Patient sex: F
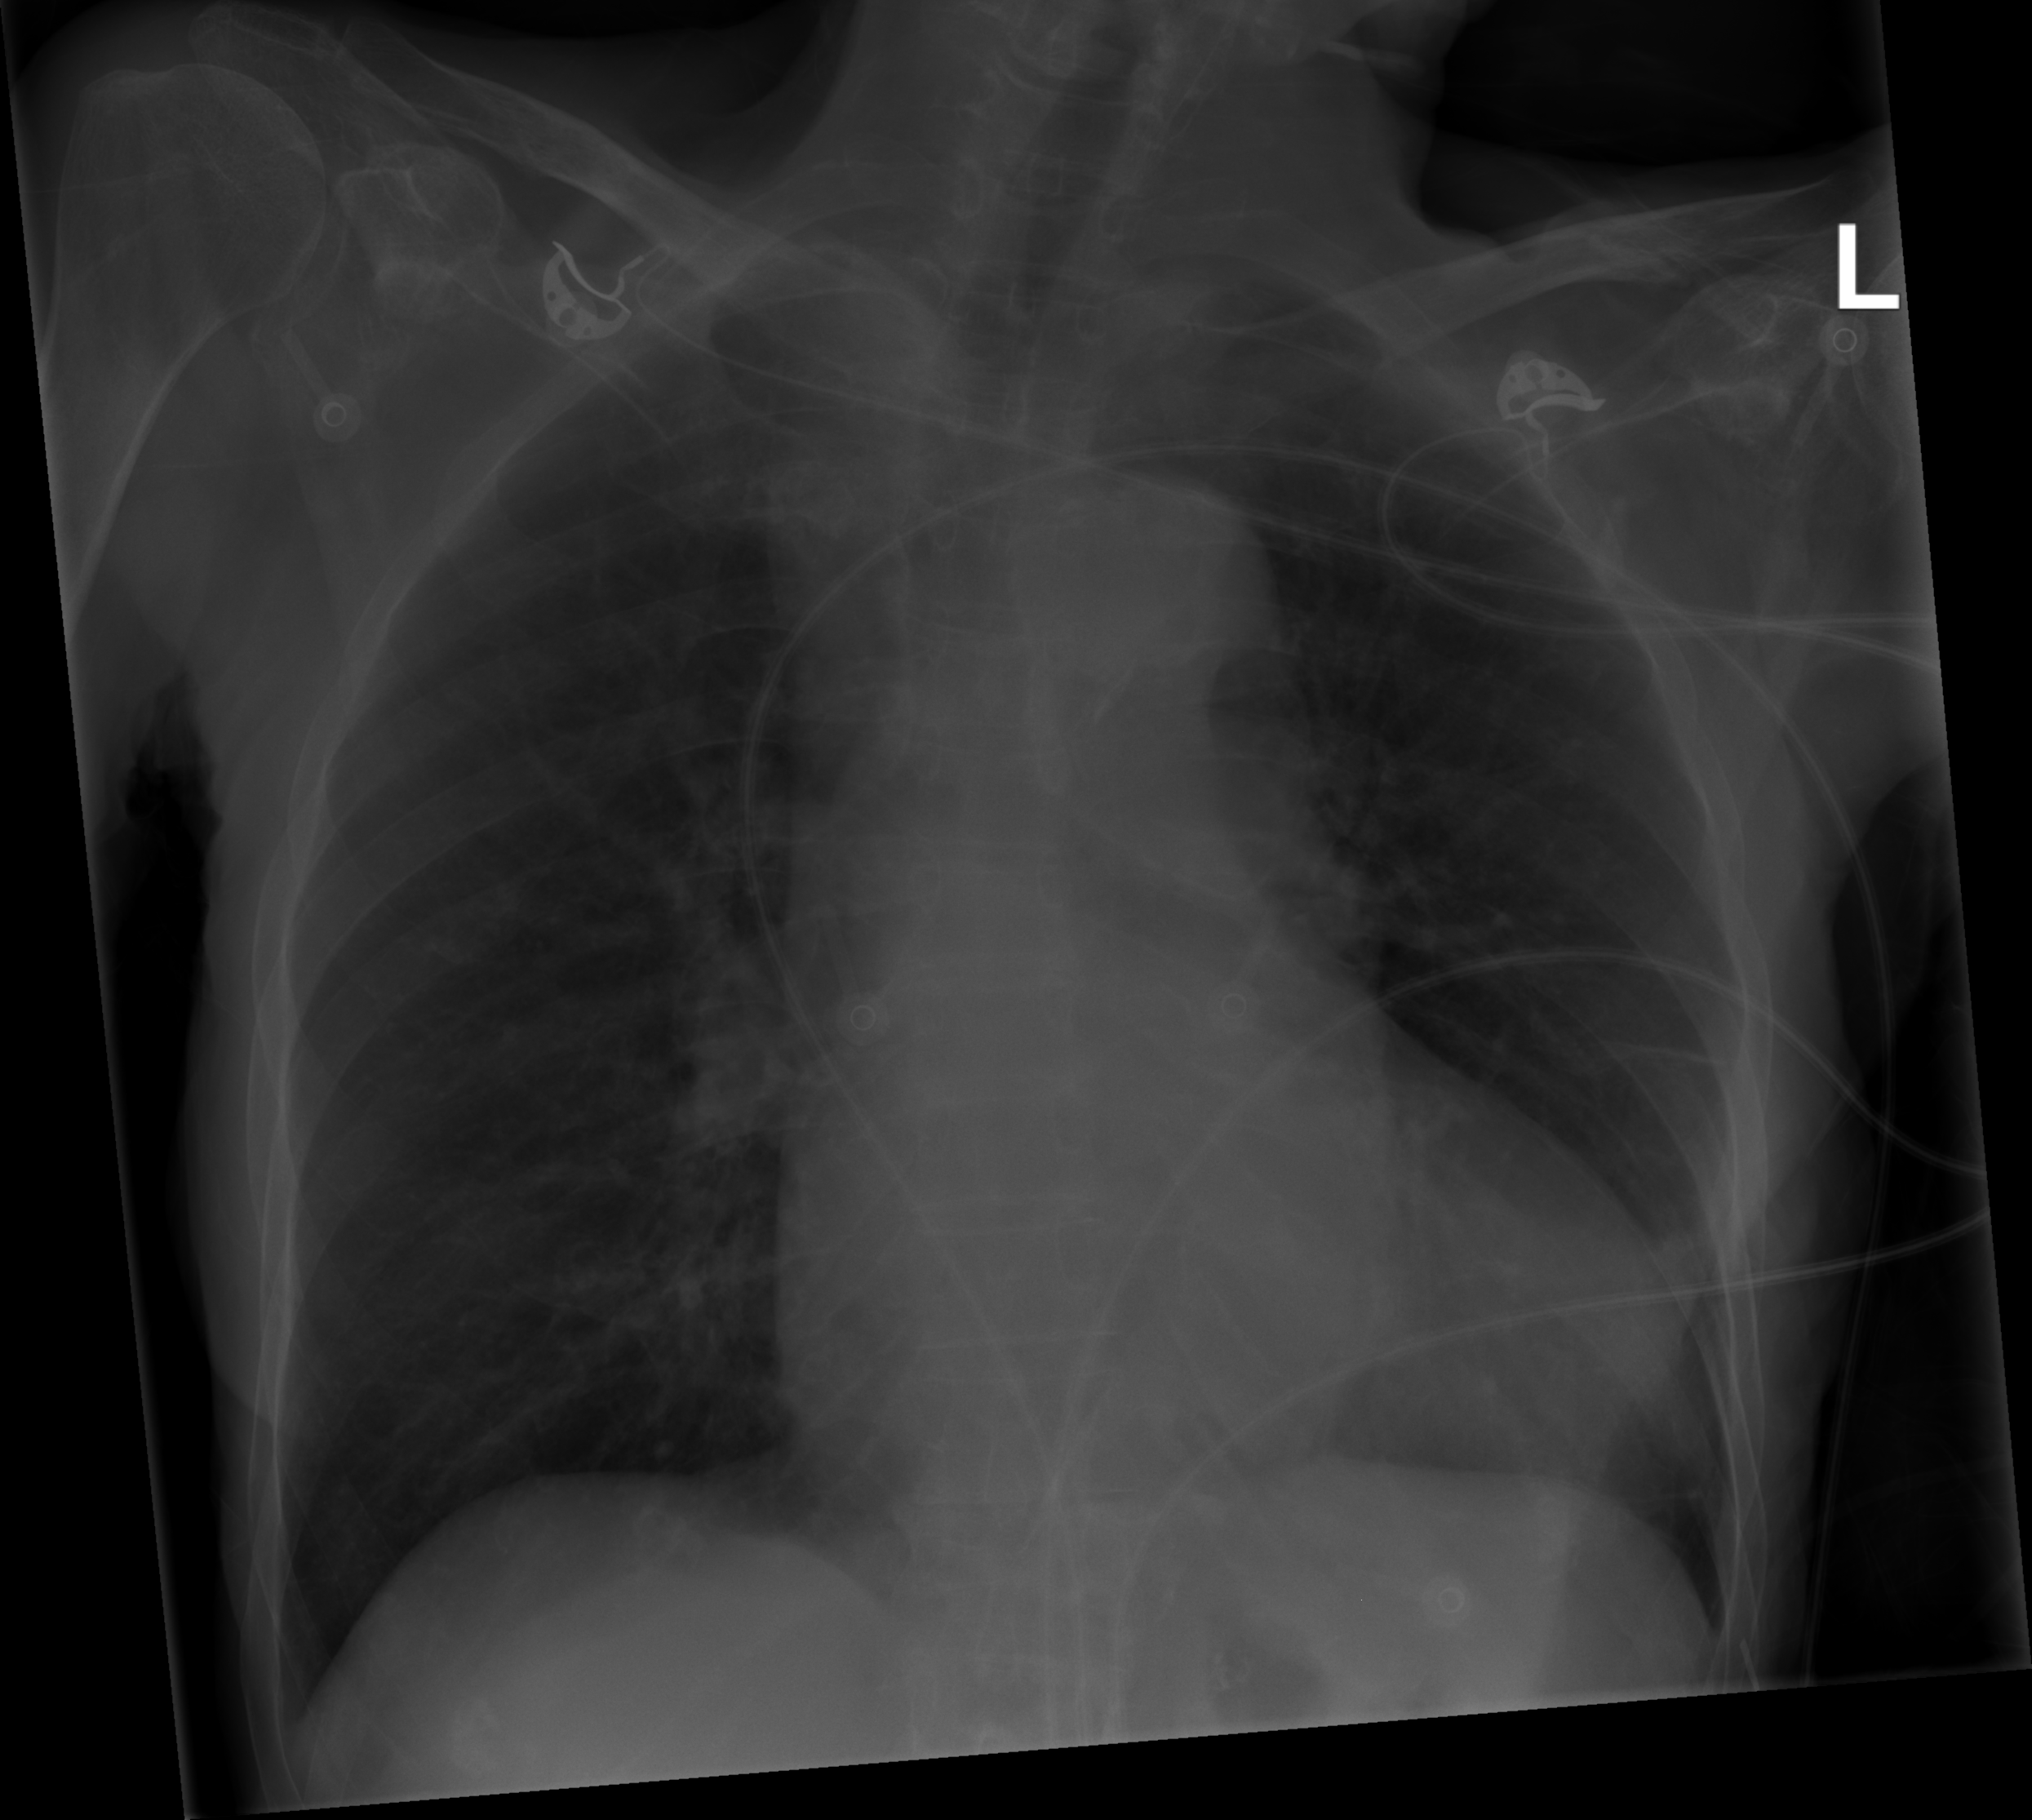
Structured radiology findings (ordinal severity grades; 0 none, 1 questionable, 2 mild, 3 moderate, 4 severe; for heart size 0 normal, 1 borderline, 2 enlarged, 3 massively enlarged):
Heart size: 2
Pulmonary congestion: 0
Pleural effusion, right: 0
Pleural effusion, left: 0
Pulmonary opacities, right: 1
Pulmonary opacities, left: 0
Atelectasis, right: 1
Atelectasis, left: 0